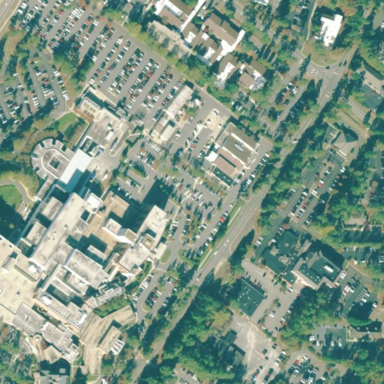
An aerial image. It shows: Hospital building.